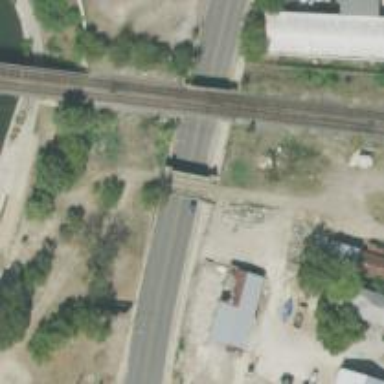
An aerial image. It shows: Abandoned railroad bridge.